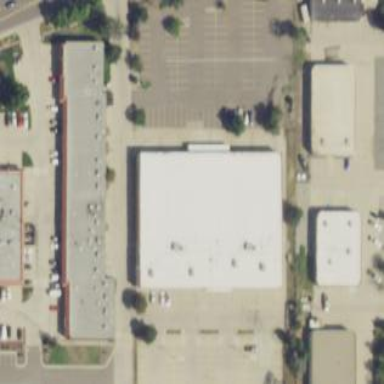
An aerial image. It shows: Commercial building that houses bowling alley.